Question: I have created a composite component, based on PrimeFaces components that works as a multi-line text component. Text is added to an input, an "Add" button is clicked, and that text is added to a menu. The items in the menu are the submitted value. This works fine, until I set it up as a Composite Component. Then, the initial "Add" click does not add a value. Subsequent clicks work fine. From what I can tell the ViewState is not created until the second click. I assume this is the issue. Am I doing something wrong? Is it a bug? Here is the code:
Composite Component:
'''
<cc:interface>
<cc:attribute name="value" type="java.util.Collection" />
</cc:interface>
<cc:implementation>
<p:inputText value="#{multiTextBean.text}" id="txtInput" />
<p:commandButton value="Add" action="#{multiTextBean.add}"
update="menu txtInput" />
<p:commandButton value="Clear"
action="#{multiTextBean.clear}" update="menu txtInput" />
<p:selectManyMenu id="menu"
value="#{multiTextBean.removes}">
<f:selectItems id="items"
value="#{multiTextBean.items}" />
</p:selectManyMenu>
<p:commandButton value="Remove"
action="#{multiTextBean.remove}" update="menu" />
</cc:implementation>
'''
Backing Class for component:
'''
package util;
import java.io.IOException;
import java.util.Set;
import javax.faces.component.NamingContainer;
import javax.faces.component.UIInput;
import javax.faces.component.UISelectItems;
import javax.faces.context.FacesContext;
import javax.faces.convert.ConverterException;
import org.primefaces.component.selectmanymenu.SelectManyMenu;
public class multitext extends UIInput implements NamingContainer {
public String getFamily(){
return "javax.faces.NamingContainer";
}
@SuppressWarnings("unchecked")
@Override
protected Object getConvertedValue(FacesContext context, Object newSubmittedValue)
throws ConverterException {
SelectManyMenu menu = (SelectManyMenu) findComponent("menu");
UISelectItems items = (UISelectItems) menu.findComponent("items");
Set<String> localItems = (Set<String>) items.getValue();
return localItems;
}
@Override
public Object getSubmittedValue() {
return this;
}
@Override
public void encodeBegin(FacesContext context) throws IOException {
super.encodeBegin(context);
}
}
'''
Bean referenced by Composite Component
'''
import java.util.ArrayList;
import java.util.HashSet;
import java.util.List;
import java.util.Set;
import javax.annotation.PostConstruct;
import javax.faces.bean.ManagedBean;
import javax.faces.bean.ViewScoped;
@ManagedBean
@ViewScoped
public class MultiTextBean {
private String text;
private Set<String> items;
private List<String> removes;
@PostConstruct
public void init(){
items = new HashSet<String>();
removes = new ArrayList<String>();
}
public String getText() {
return text;
}
public void setText(String text) {
this.text = text;
}
public Set<String> getItems() {
return items;
}
public List<String> getRemoves() {
return removes;
}
public void setRemoves(List<String> removes) {
this.removes = removes;
}
public void add(){
if(!text.isEmpty())
{items.add(text);}
text = null;
}
public void clear(){
items.removeAll(items);
text = null;
}
public void remove(){
items.removeAll(removes);
}
}
'''
The component looks like:

Using the component on this test page:
'''
<!DOCTYPE html>
<html lang="en"
xmlns="http://www.w3.org/1999/xhtml"
xmlns:f="http://java.sun.com/jsf/core"
xmlns:h="http://java.sun.com/jsf/html"
xmlns:ui="http://java.sun.com/jsf/facelets"
xmlns:mt="http://java.sun.com/jsf/composite/util"
xmlns:p="http://primefaces.org/ui">
<h:head>
<title>Insert title here</title>
</h:head>
<h:body>
<ui:debug hotkey="x"/>
<form>
<mt:multitext value="#{backingBean.submittedValues}"/>
<p:commandButton value="Submit" action="Submit" update="@all" process="@all"/>
#{backingBean.submittedValues}
</form>
</h:body>
</html>
'''
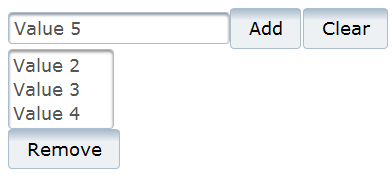
Answer: In order to invoke (ajax) actions in JSF, you need a '<h:form>' instead of '<form>'.
Fix it accordingly:
'''
<h:form>
...
</h:form>
'''
### See also:
- <URL>